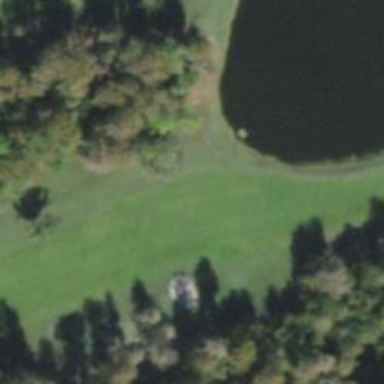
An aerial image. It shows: View of golf hole.